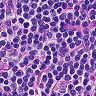
Metastatic tissue present: no